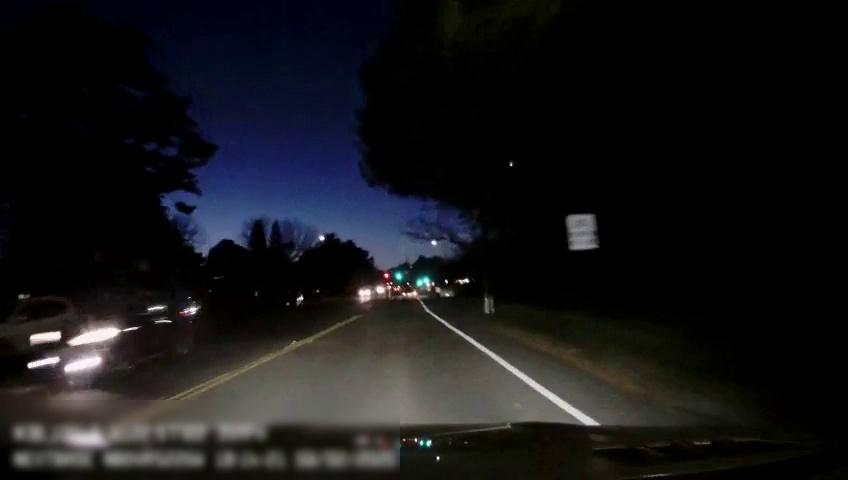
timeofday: Night
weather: Other
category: Drivable Space
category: Vehicles | Car
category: Vehicles | SUV
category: Vehicles | SUV
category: Vehicles | SUV
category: Vehicles | Other LV
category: Vehicles | SUV
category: Lanes | Current Lane
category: Lanes | Opposite Lane
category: Lanes | Current Lane
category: Traffic | Signs